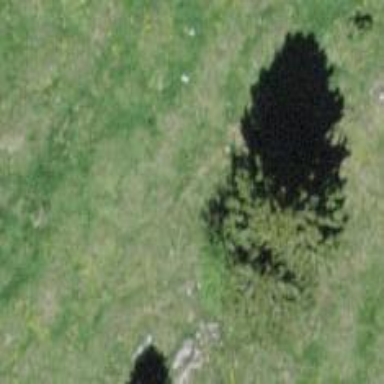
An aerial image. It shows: Needle-leaved tree in nature.